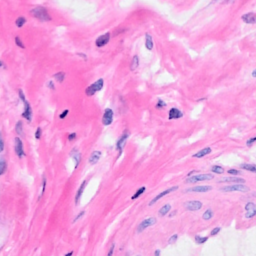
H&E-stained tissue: Breast